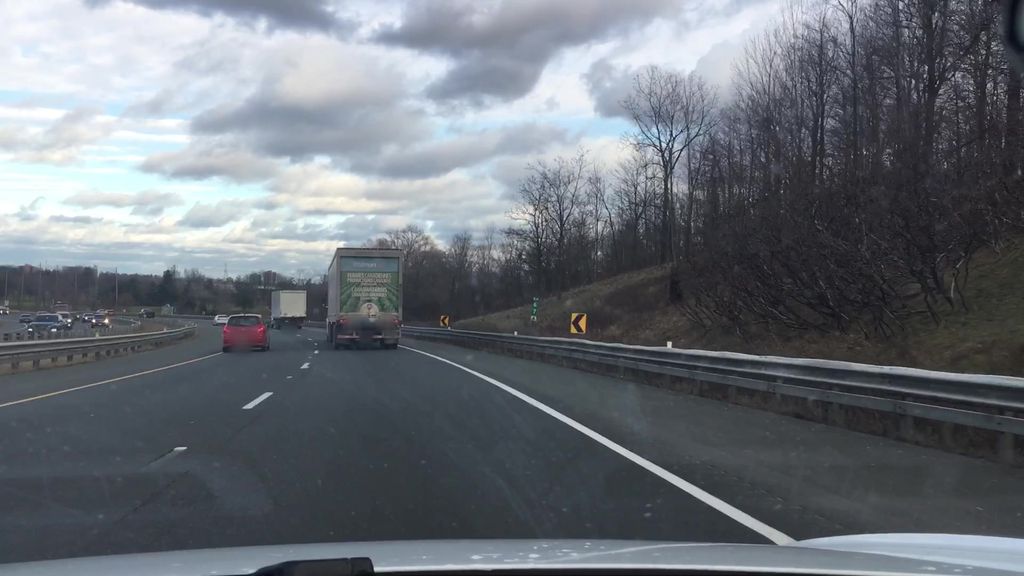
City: hamilton